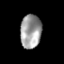
Tissue: lung
Cell type: T cells
Senescence score: 0.1527
Nuclear area (px): 695
Mean DAPI intensity: 157.02